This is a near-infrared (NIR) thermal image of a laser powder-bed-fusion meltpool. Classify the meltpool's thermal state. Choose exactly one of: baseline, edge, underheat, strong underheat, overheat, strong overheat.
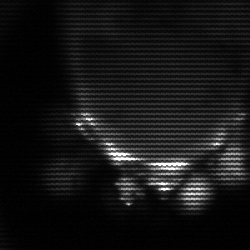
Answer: edge